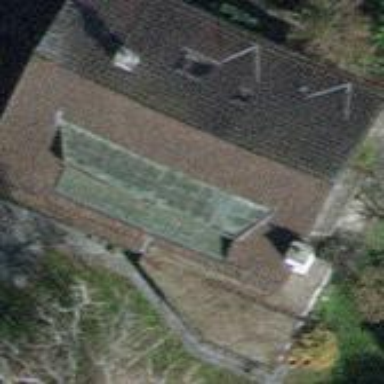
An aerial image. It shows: Detached building.